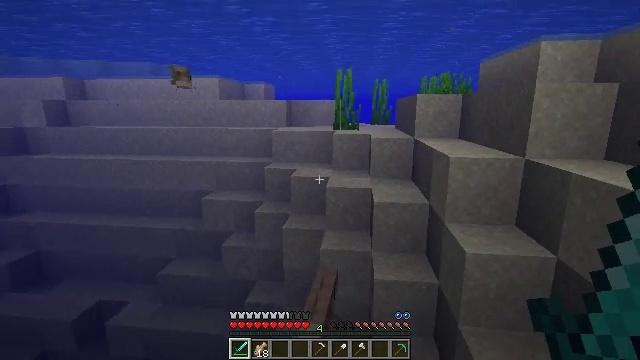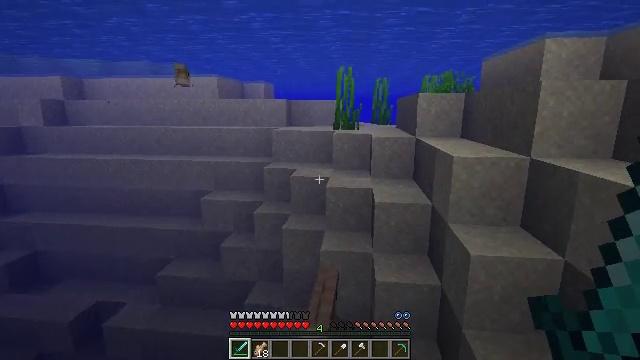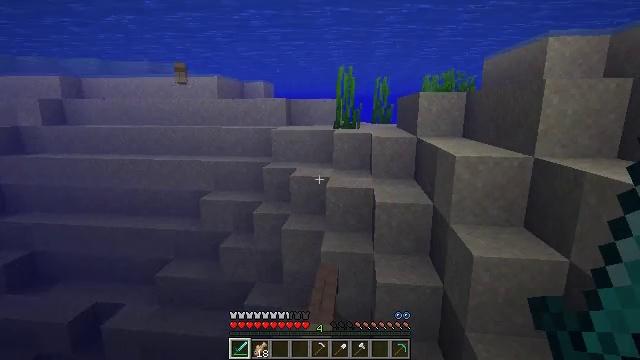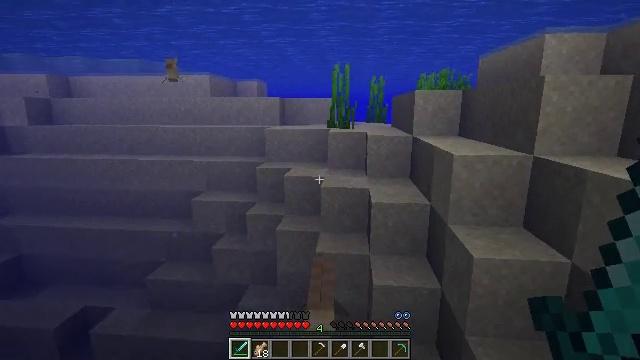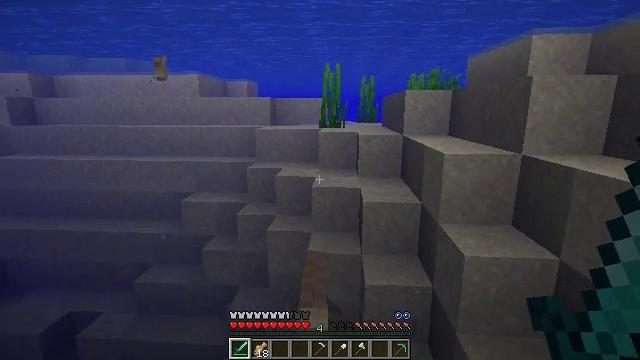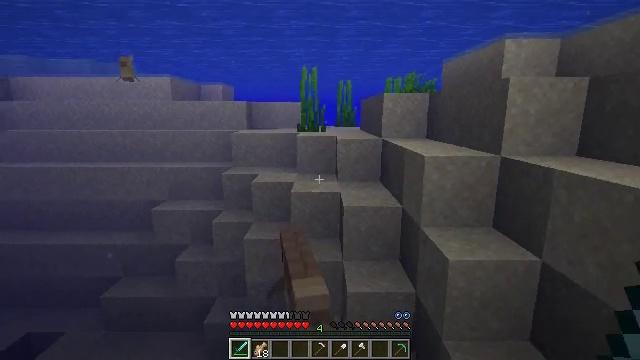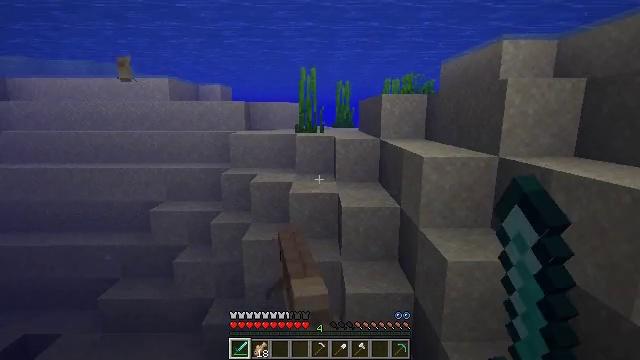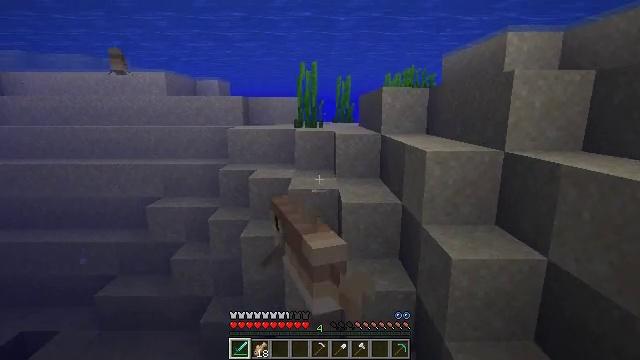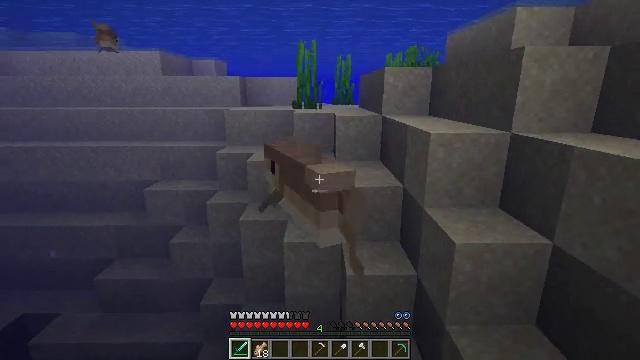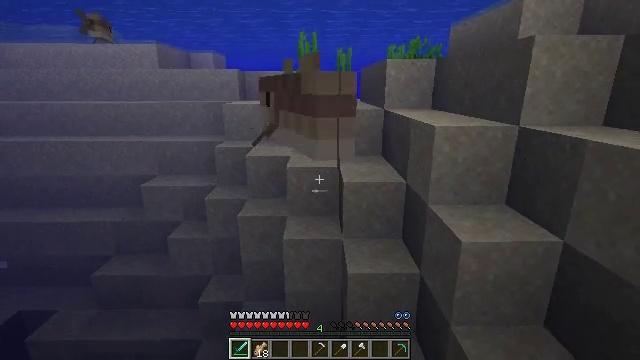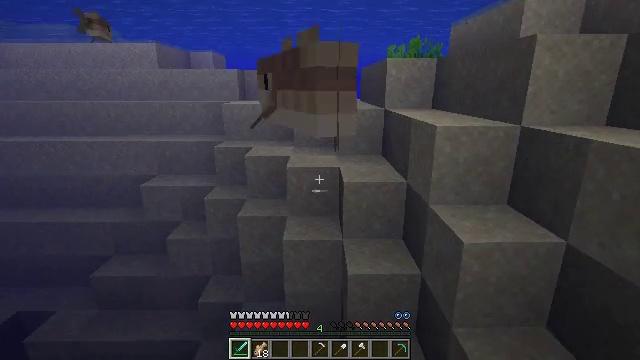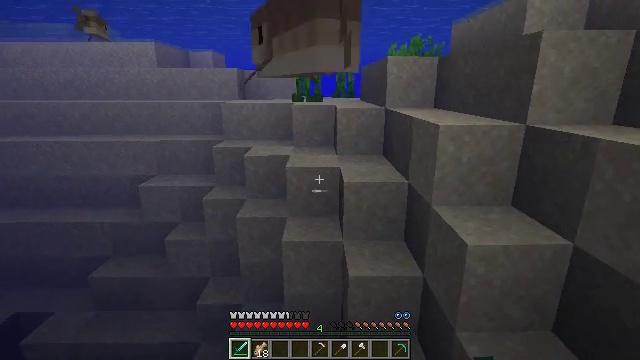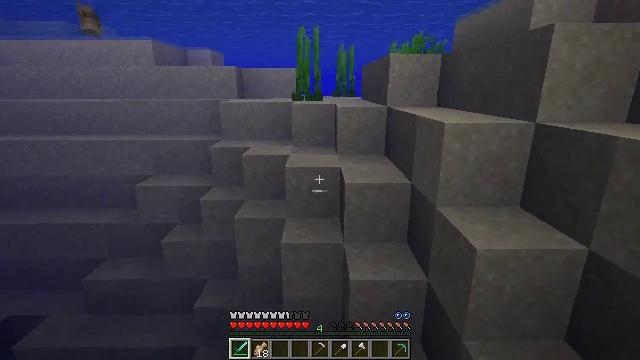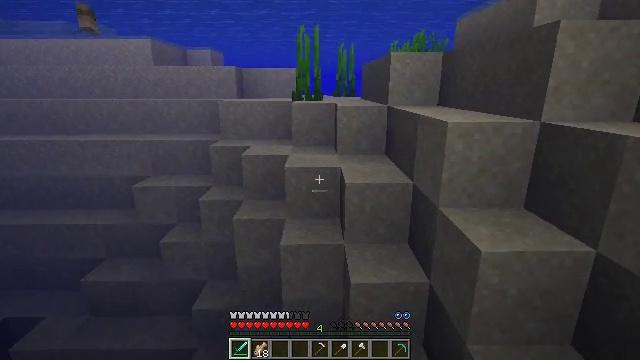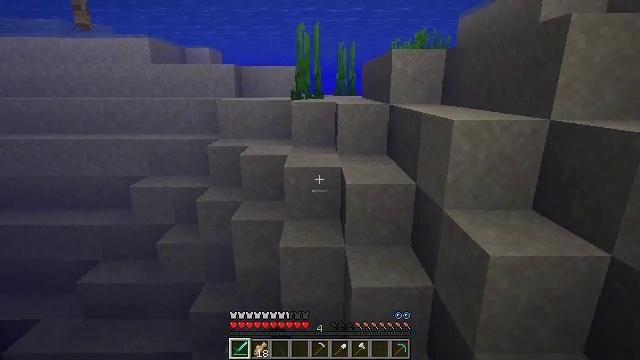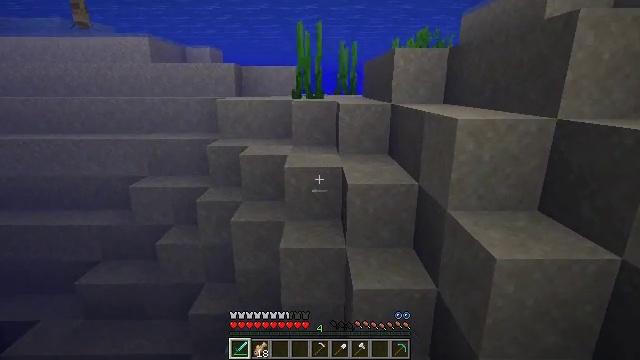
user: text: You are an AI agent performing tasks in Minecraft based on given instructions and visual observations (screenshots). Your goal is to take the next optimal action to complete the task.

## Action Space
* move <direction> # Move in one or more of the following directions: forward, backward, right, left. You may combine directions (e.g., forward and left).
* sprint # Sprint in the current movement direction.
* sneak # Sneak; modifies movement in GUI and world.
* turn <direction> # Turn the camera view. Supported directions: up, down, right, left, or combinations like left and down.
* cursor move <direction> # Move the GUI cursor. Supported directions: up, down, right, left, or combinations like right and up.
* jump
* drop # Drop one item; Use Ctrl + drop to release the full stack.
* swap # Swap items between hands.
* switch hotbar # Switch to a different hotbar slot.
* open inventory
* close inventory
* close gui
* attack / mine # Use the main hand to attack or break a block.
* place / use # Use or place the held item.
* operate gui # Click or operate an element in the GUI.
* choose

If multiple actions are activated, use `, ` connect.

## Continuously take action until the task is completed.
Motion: motion action
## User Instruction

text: Kill the cod.
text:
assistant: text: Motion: move forward
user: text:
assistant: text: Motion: move forward
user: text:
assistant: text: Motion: move forward, turn right
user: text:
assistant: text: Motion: move forward, turn right
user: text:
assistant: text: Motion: move forward, turn right, attack / mine
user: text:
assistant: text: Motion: move forward, attack / mine
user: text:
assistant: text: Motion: move forward, attack / mine
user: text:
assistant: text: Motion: move forward, turn down
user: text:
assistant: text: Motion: move forward
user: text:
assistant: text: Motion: move forward
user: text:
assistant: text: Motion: move forward
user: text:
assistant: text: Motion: move forward
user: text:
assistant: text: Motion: move forward, attack / mine
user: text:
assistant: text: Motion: move forward, attack / mine
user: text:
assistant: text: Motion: move forward, attack / mine
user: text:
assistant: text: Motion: move forward, turn up
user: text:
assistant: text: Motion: move forward, turn up
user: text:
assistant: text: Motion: move forward, turn right and up
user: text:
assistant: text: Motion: move forward, turn up
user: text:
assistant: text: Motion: move forward, turn up
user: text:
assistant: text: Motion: move forward, turn left
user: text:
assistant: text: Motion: move forward
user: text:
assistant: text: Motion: move forward, turn left
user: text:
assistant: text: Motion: move forward, turn left
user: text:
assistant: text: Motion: move forward
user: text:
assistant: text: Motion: move forward, turn left and up
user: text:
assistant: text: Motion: move forward, turn left and up
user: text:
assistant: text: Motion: move forward, turn left and up
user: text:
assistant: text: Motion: move forward, turn left and up
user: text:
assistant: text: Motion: move forward, turn left and up